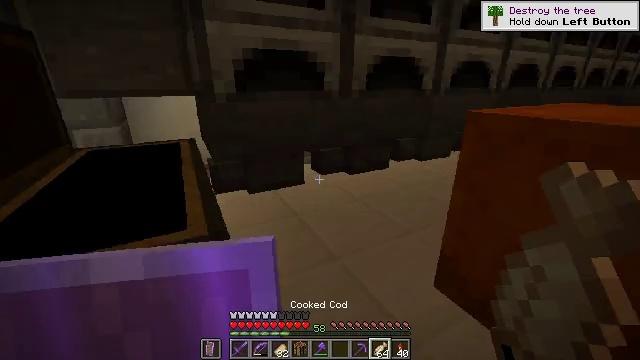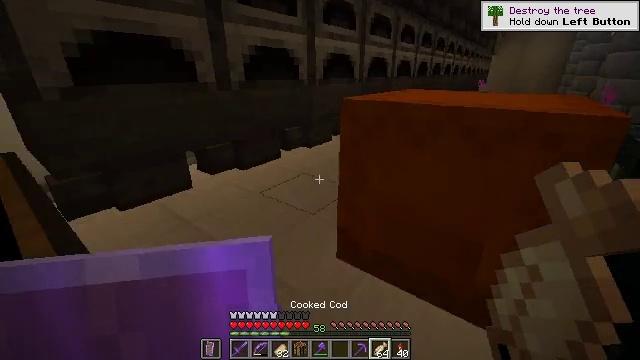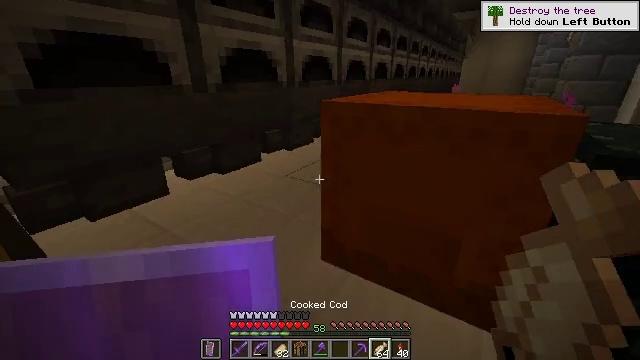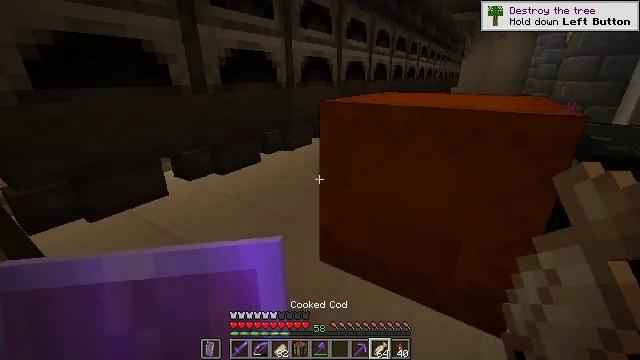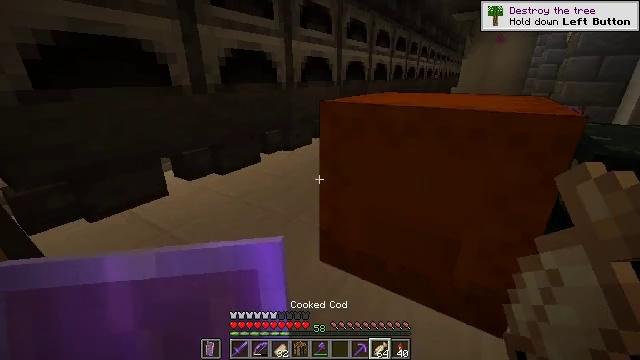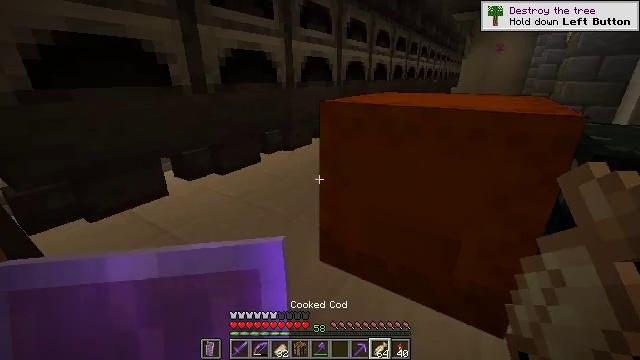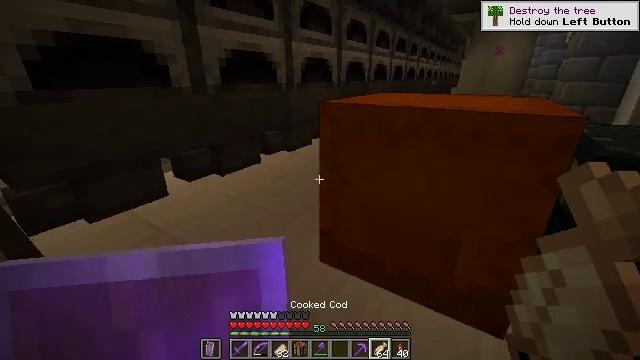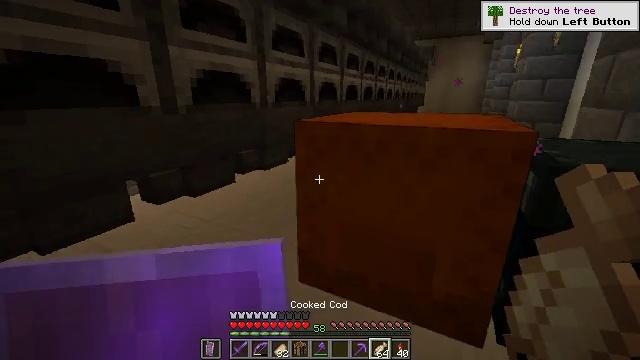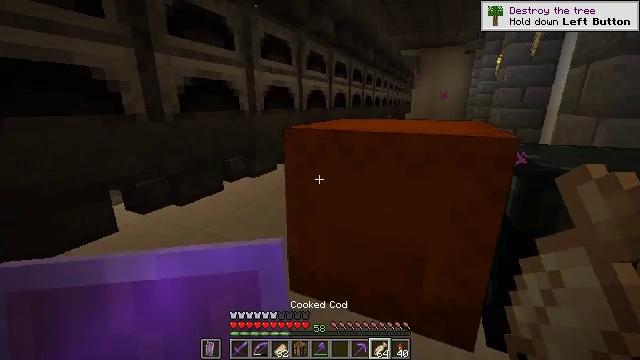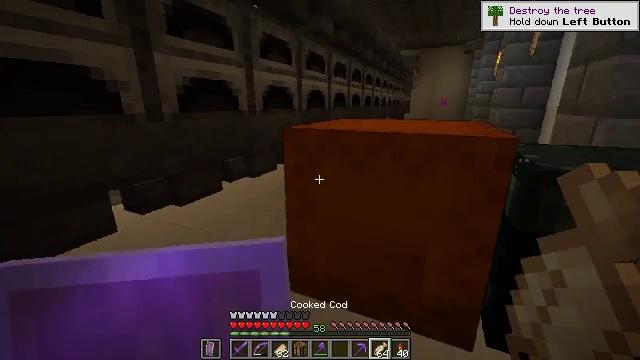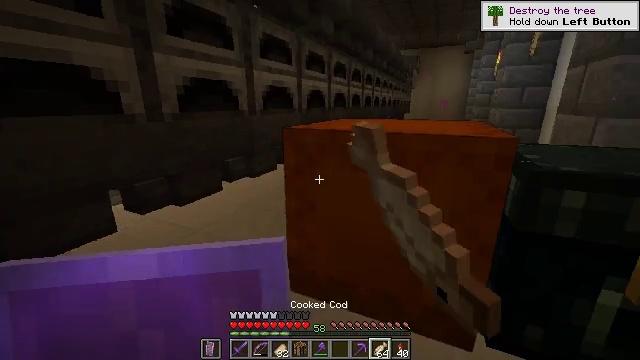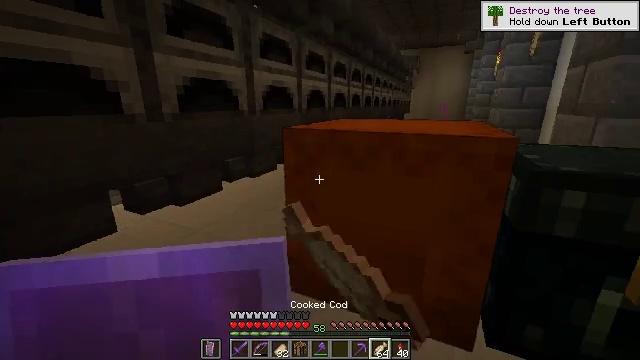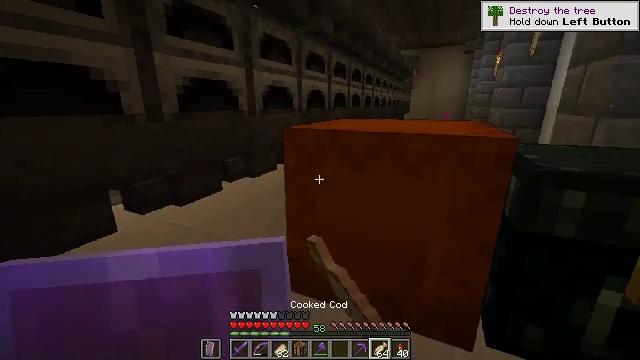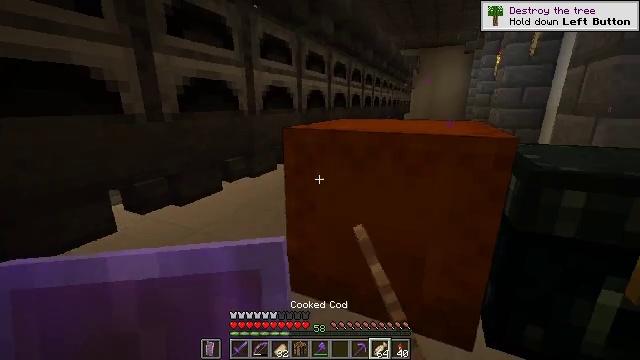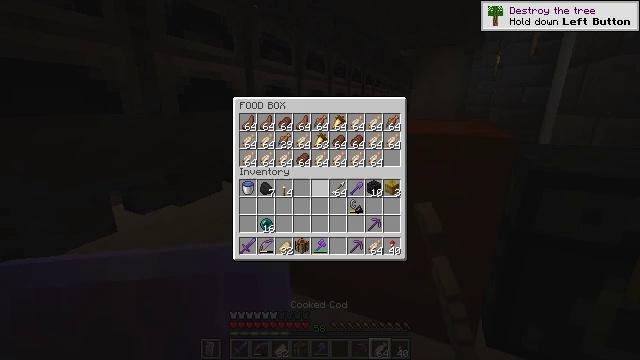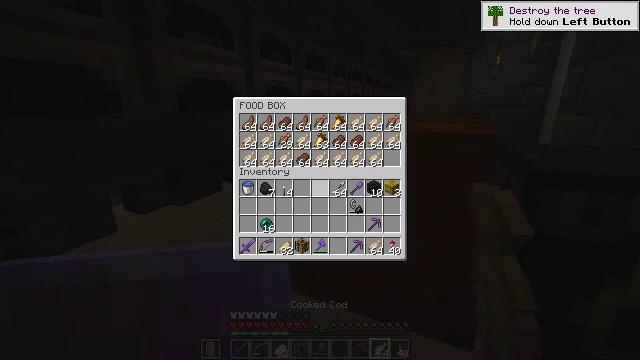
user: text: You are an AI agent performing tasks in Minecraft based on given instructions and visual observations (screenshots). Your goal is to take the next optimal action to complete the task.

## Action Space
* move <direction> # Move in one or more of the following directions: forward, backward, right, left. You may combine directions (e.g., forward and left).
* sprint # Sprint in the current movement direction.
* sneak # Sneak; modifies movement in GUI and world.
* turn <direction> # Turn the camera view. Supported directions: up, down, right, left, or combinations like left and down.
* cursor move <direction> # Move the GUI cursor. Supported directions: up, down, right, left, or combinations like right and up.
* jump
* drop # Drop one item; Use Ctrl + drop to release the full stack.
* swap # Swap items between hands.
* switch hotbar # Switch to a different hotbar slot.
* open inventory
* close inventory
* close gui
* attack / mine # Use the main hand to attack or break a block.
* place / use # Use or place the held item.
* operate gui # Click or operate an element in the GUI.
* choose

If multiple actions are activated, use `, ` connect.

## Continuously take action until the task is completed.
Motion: motion action
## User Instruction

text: Harvest the orange shulker box.
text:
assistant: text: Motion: turn right and down
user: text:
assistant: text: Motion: turn right
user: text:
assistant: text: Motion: no_op
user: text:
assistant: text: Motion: no_op
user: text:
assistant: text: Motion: no_op
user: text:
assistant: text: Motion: no_op
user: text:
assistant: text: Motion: turn right and up
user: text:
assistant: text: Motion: turn right and up
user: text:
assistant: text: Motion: use / place
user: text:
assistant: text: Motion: use / place
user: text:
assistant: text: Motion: use / place
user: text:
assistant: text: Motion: use / place
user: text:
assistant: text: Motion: no_op
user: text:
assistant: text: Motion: no_op
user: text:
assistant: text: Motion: no_op
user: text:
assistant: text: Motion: no_op
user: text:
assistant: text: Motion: no_op
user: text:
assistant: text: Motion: no_op
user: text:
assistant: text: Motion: no_op
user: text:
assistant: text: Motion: turn down
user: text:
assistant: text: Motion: turn right and down
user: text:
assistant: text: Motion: turn right and down
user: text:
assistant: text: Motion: turn right and down
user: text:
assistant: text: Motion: sneak
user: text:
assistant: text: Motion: sneak
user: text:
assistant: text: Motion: sneak
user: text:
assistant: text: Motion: sneak
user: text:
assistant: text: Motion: sneak
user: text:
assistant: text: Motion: sneak
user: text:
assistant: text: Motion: sneak